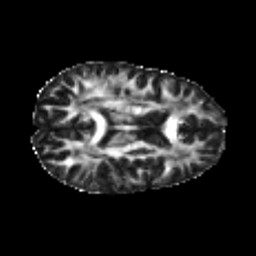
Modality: FA
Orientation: axial
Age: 25
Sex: female
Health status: healthy
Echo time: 0.074 s